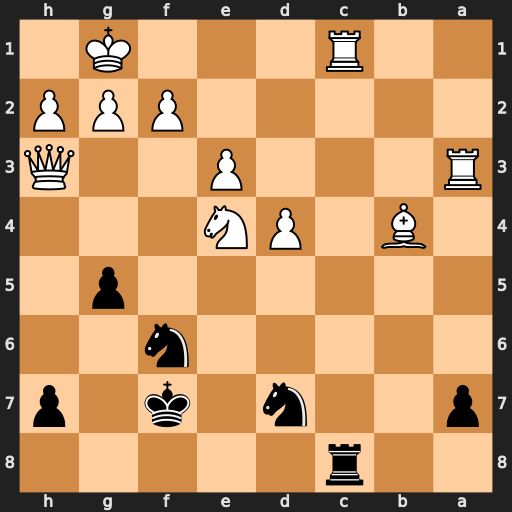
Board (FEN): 2r5/p2n1k1p/5n2/6p1/1B1PN3/R3P2Q/5PPP/2R3K1
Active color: b
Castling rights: -
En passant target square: -
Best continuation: Rxc1+ Be1 Rxe1#